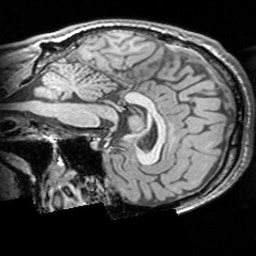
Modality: T1w
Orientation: sagittal
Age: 29
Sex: male
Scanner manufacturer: siemens
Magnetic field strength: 3 T
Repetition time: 1.63 s
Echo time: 0.00311 s